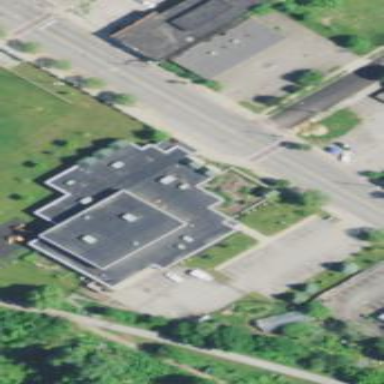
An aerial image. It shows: Community centre building.